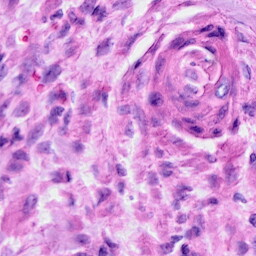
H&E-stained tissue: Cervix